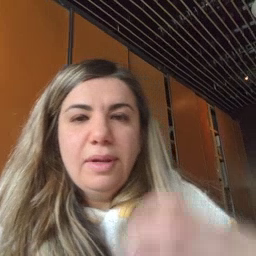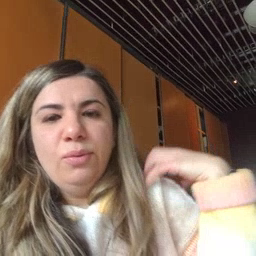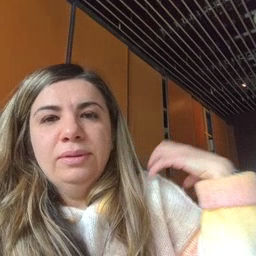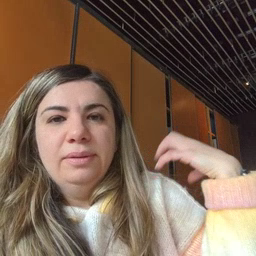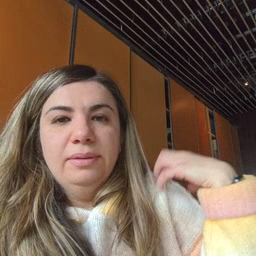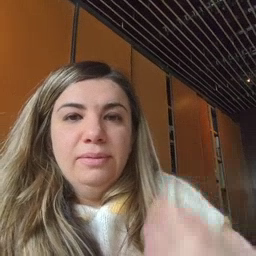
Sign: outside